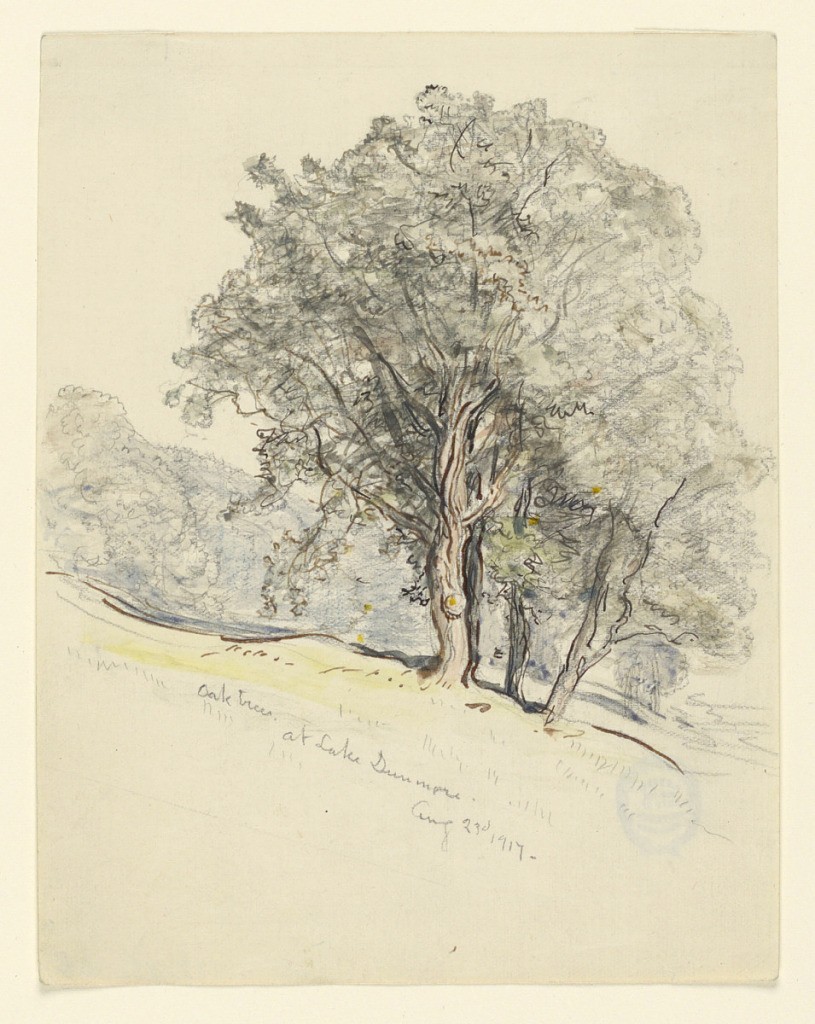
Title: Study of Oak Trees at Lake Dunmore, Vermont
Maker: Samuel Colman, American, 1832–1920
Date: August 23, 1917
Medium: Pen and black ink, brush and watercolor, colored pencil on paper
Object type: Drawing
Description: Vertical rectangle.  A group of oaks is shown in the foreground, standing at a hillside with a meadow.  A wood is in the left background.  High bottom margin.